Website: macys
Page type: gifting
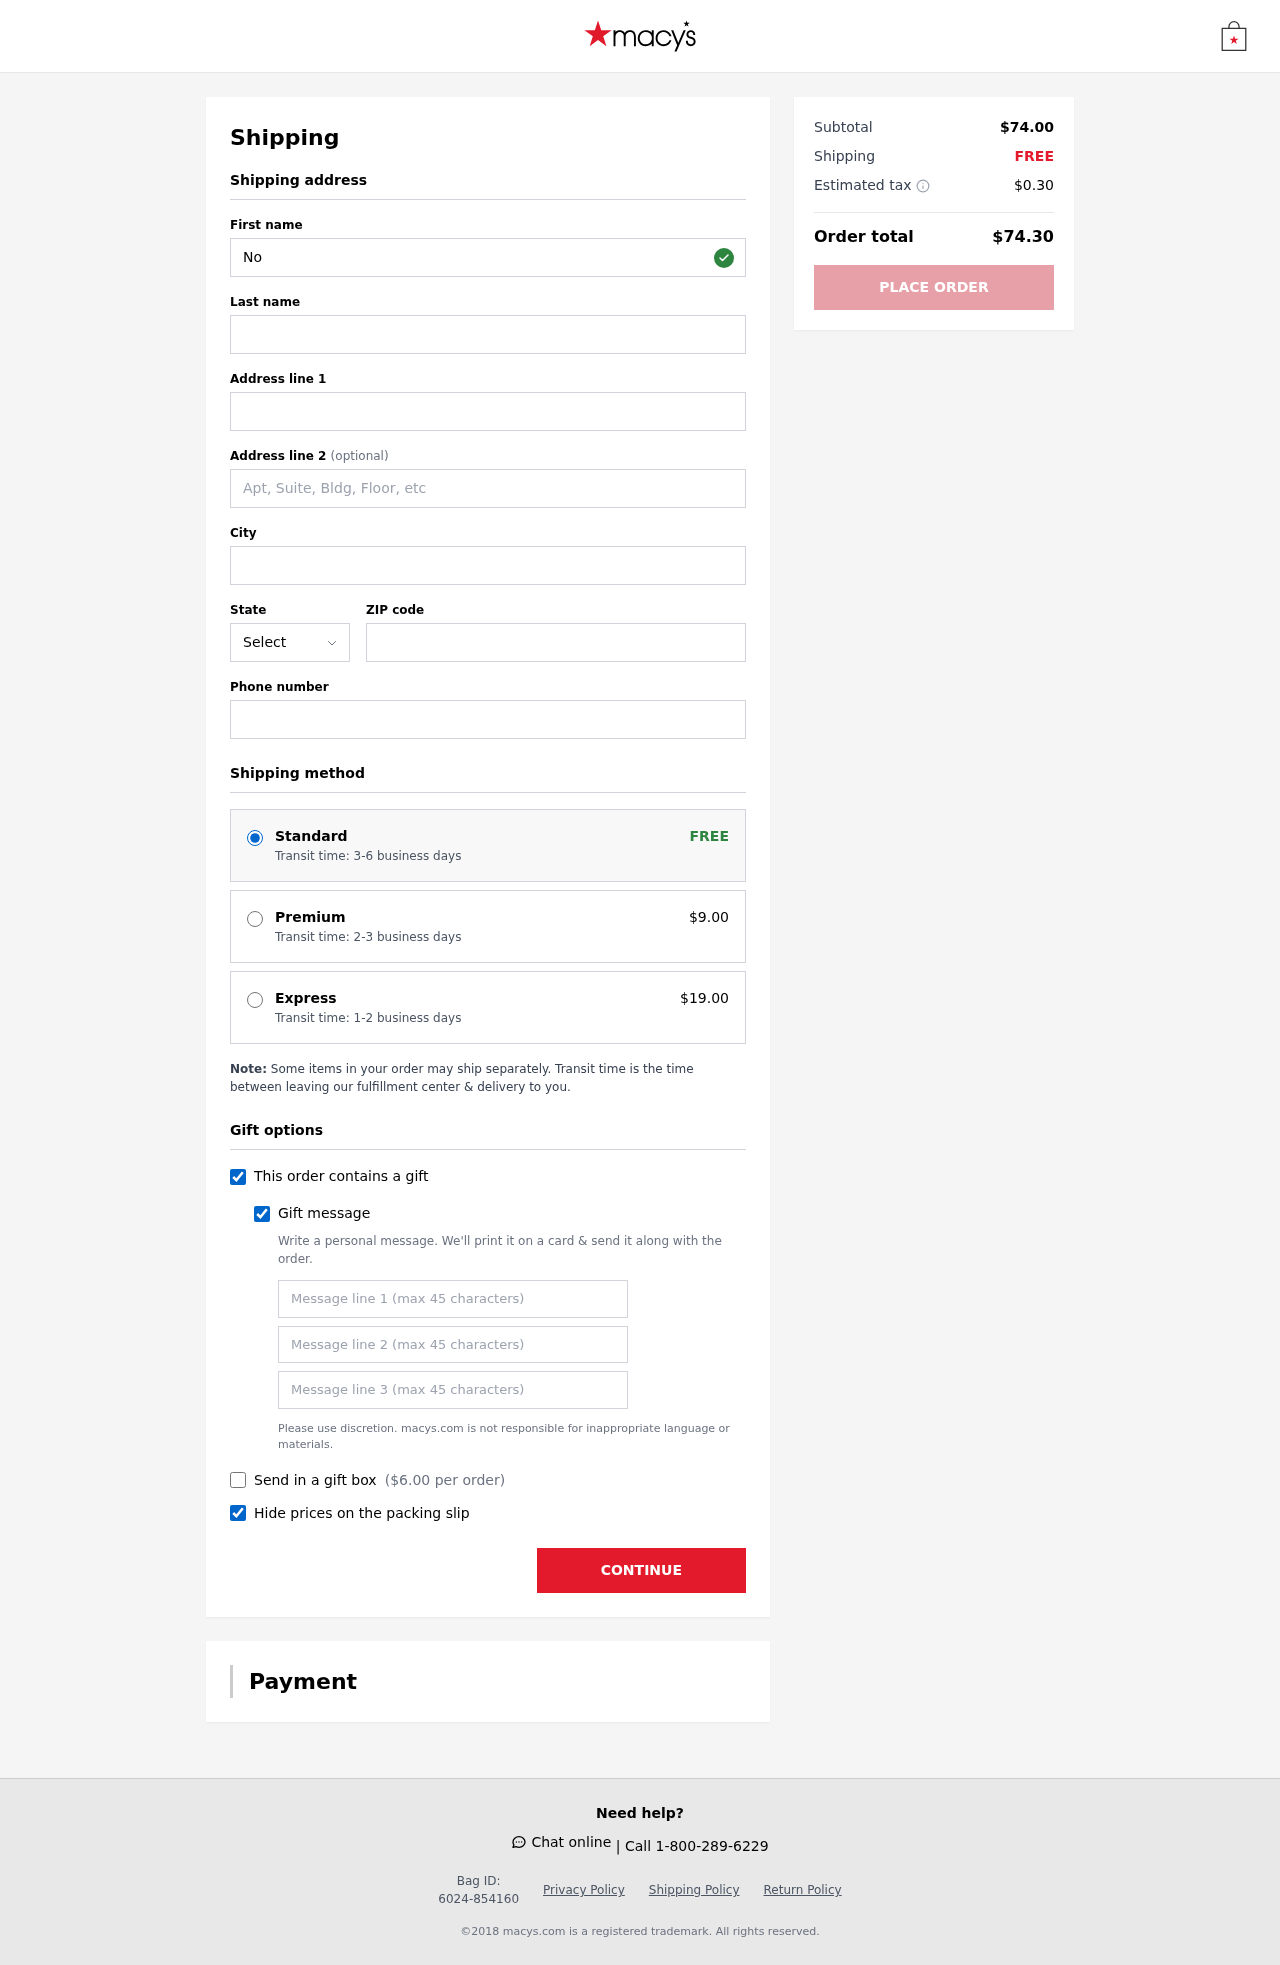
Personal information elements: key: PII_STATE_ABBR
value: IL
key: PII_FIRSTNAME
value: Noah
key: PII_LASTNAME
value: Harvey
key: PII_STREET
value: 7472 Cody Village Suite 363
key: PII_CITY
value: Tuckerfort
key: PII_POSTCODE
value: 14685
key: PII_PHONE
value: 3358743518
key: PII_GIFT_MESSAGE
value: Hey Frank, I remember you mentioning how much you needed a solid pair for your runs, so I thought these might give you the boost you're looking for. Can't wait to see you hit the pavement in style! Cheers to many miles ahead!  Noah
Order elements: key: ORDER_SHIPPING_STANDARD
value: Transit time: 3-6 business days
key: ORDER_SHIPPING_PREMIUM
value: Transit time: 2-3 business days
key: ORDER_SHIPPING_PREMIUM_PRICE
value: $9.00
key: ORDER_SHIPPING_EXPRESS
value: Transit time: 1-2 business days
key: ORDER_SHIPPING_EXPRESS_PRICE
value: $19.00
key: ORDER_GIFT_BOX_PRICE
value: $6.00
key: ORDER_SUBTOTAL
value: $74.00
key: ORDER_SHIPPING_COST
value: FREE
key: ORDER_TAX
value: $0.30
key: ORDER_TOTAL
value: $74.30